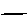
Label: line